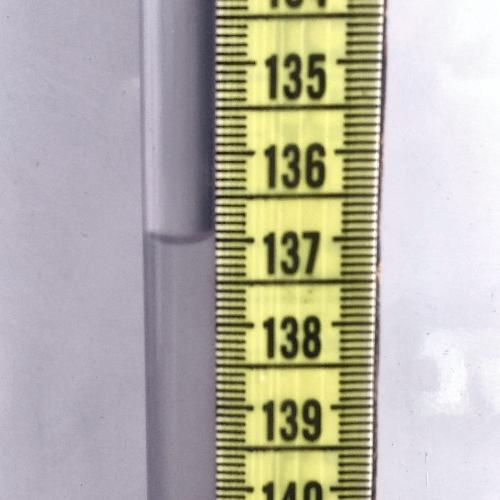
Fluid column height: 137.0 cm